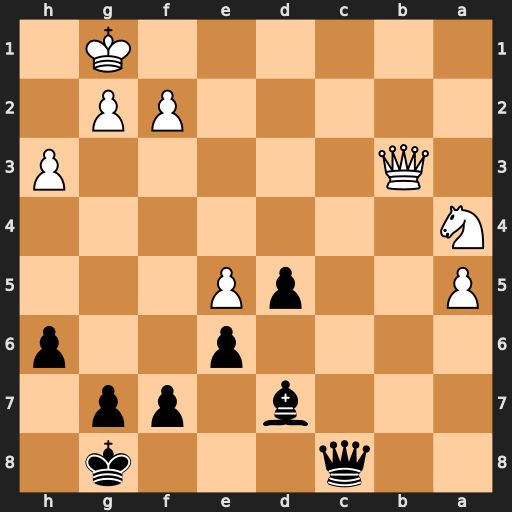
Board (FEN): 2q3k1/3b1pp1/4p2p/P2pP3/N7/1Q5P/5PP1/6K1
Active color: b
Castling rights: -
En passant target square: -
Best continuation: Qc1+ Kh2 Qf4+